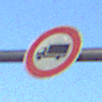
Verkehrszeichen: VerbotFuerKraftfahrzeugeUeberDreiKommaFuenfTonnen
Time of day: Dawn
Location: Outdoor (Nature)
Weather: Clear
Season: NotSpecified
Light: Natural